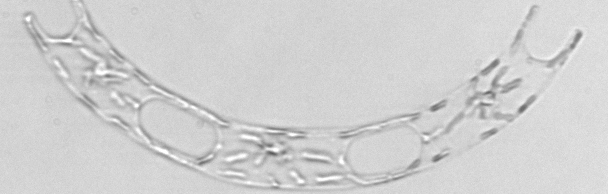
Label: Eucampia